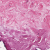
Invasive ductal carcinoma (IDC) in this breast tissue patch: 0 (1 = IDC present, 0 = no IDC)